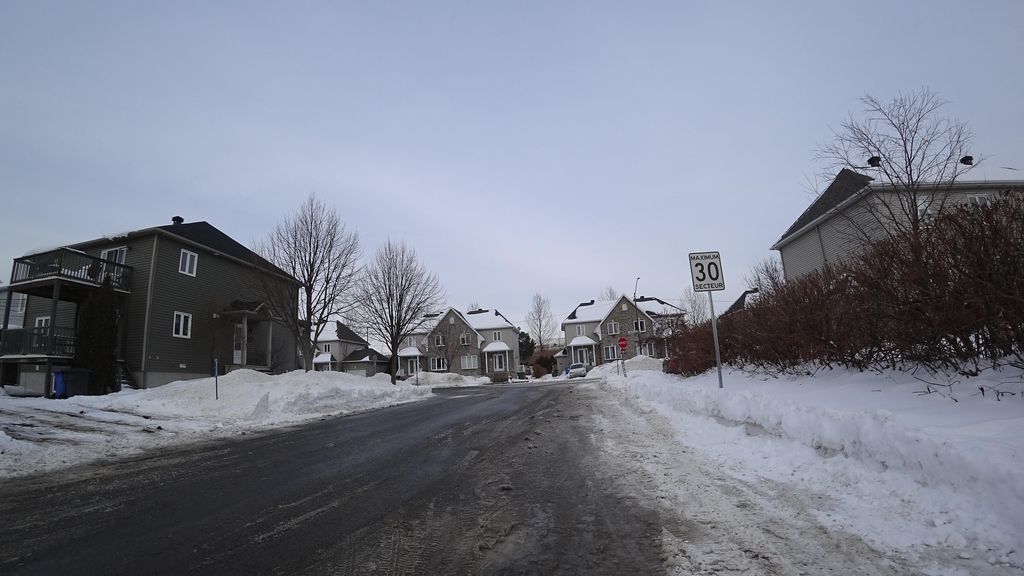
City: quebec_city